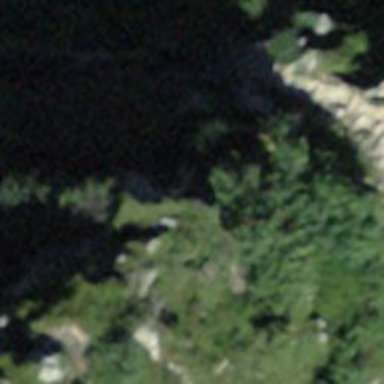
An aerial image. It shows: Natural cliff.